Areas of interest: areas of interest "Transportation stations"
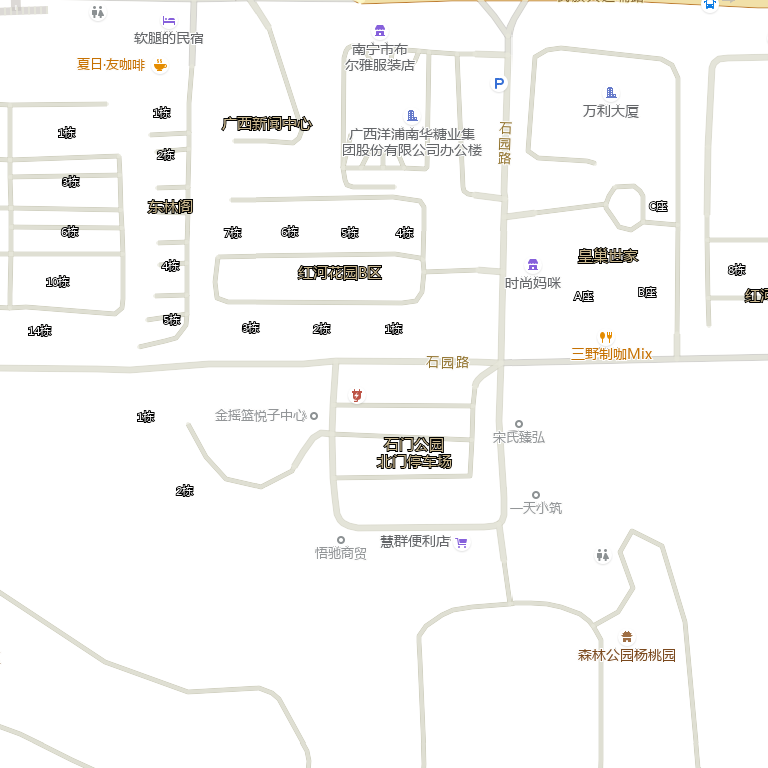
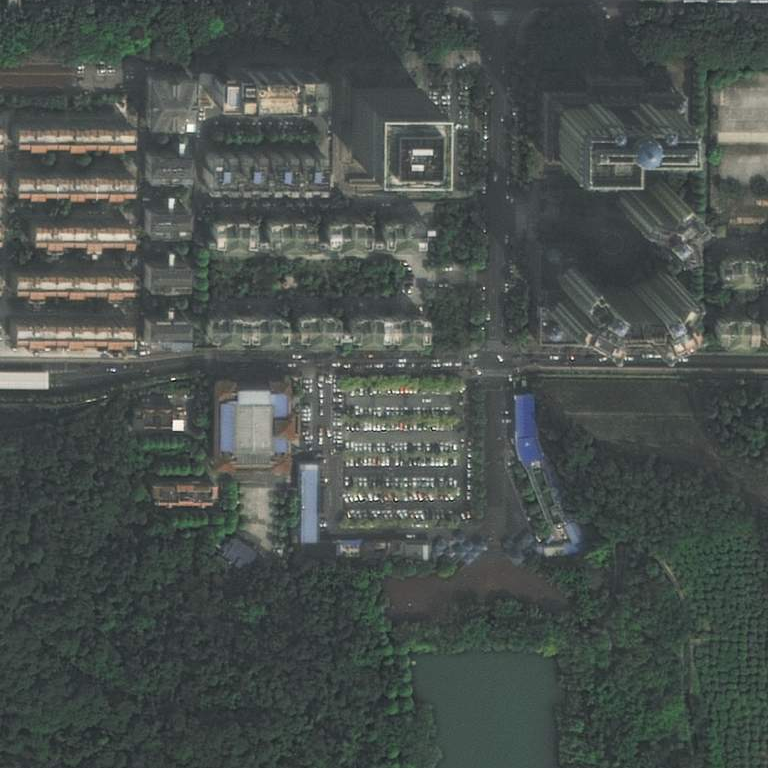